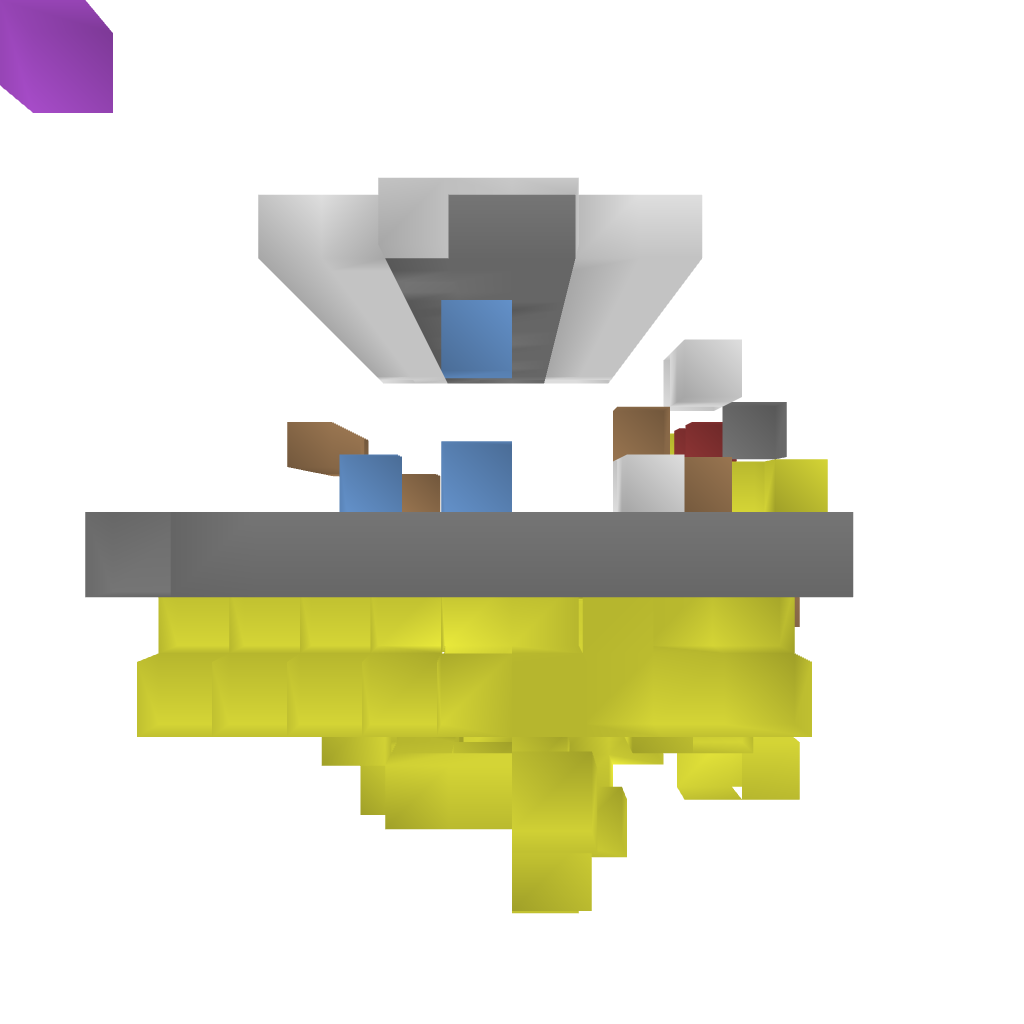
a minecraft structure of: Casino Machine 03 bad low quality